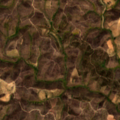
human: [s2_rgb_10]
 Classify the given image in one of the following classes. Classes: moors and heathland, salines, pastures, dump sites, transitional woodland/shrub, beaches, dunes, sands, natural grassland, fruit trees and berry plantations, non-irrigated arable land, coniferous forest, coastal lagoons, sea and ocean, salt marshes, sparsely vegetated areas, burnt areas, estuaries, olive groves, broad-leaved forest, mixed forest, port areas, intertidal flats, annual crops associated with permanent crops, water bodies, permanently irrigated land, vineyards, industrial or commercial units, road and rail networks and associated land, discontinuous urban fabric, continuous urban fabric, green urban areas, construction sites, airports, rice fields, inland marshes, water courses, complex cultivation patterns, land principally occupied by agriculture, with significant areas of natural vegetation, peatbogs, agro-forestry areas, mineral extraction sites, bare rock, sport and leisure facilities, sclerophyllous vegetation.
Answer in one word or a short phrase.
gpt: broad-leaved forest, coniferous forest, mixed forest, transitional woodland/shrub